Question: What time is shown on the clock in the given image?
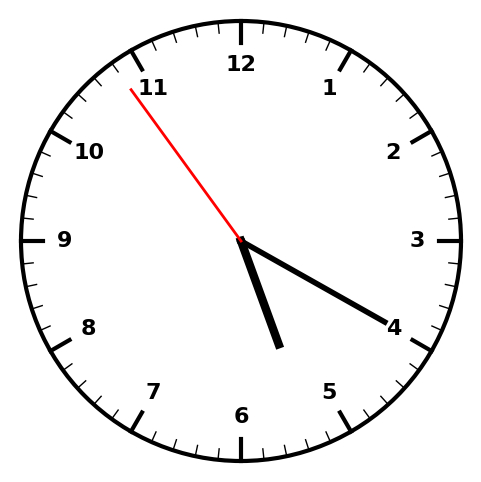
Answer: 05:19:54